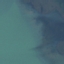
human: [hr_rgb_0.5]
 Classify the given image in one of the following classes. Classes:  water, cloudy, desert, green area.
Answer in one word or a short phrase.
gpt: water